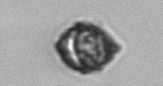
Label: Kryptoperidinium_triquetrum